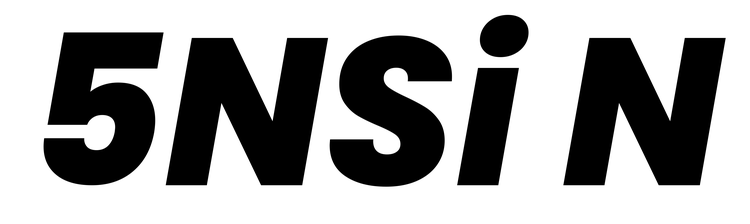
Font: Poppins-ExtraBoldItalic